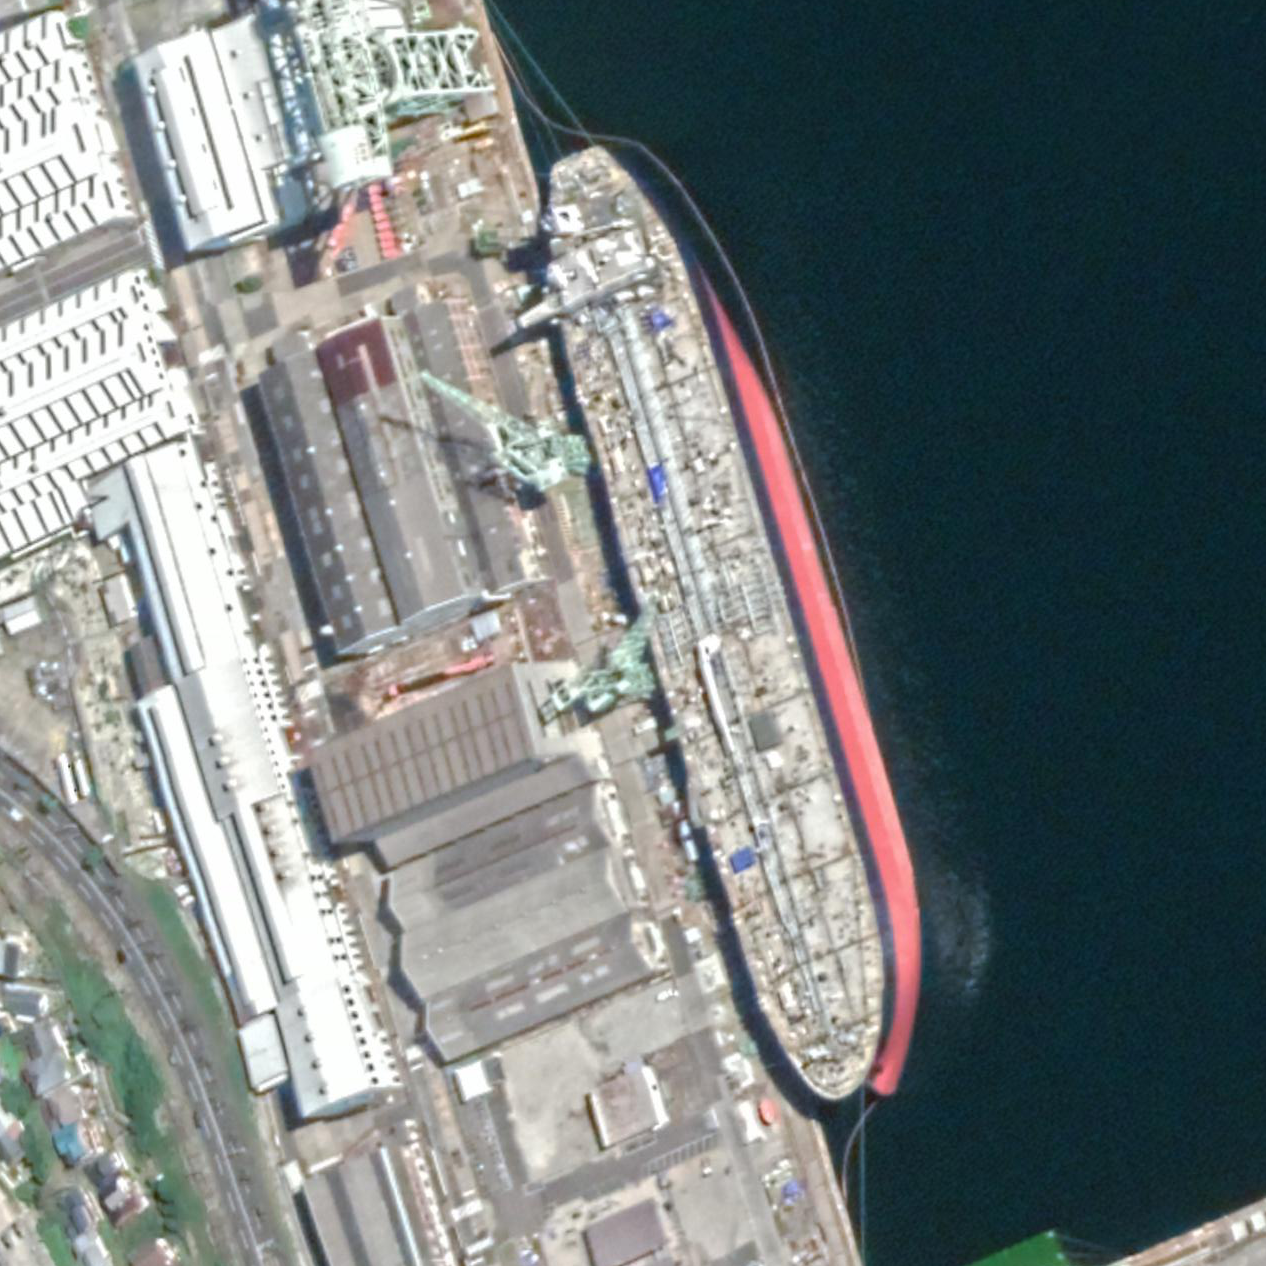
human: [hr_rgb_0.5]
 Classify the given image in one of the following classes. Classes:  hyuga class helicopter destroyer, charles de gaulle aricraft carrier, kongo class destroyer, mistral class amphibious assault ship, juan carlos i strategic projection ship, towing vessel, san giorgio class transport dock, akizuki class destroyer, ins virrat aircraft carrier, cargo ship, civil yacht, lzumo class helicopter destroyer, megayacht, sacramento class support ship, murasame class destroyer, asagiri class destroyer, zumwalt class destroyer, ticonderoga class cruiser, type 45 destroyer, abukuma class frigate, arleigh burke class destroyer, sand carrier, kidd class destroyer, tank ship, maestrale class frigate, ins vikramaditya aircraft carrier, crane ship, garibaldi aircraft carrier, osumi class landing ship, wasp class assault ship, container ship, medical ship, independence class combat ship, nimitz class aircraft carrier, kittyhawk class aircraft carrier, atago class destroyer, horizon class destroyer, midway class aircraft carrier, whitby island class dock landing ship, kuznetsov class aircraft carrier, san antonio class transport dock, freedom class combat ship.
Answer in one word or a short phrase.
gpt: Tank ship